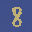
Label: 8